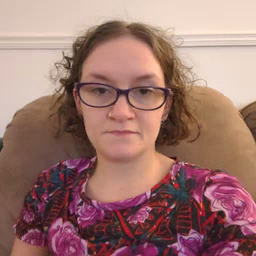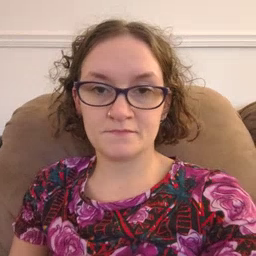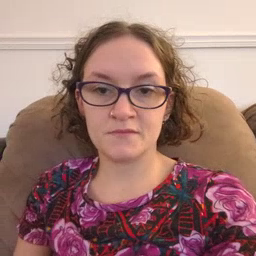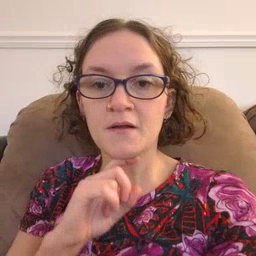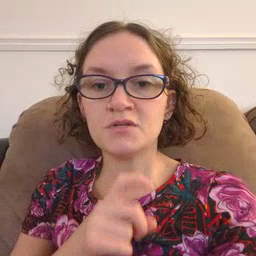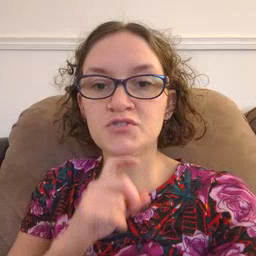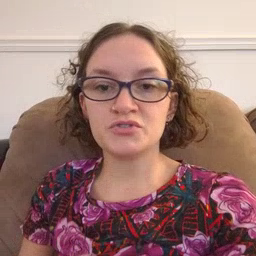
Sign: garbage